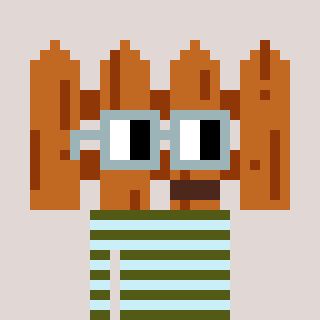
a pixel art character with square dark gray glasses, a fence-shaped head and a cold-colored body on a warm background